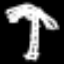
Label: palm tree